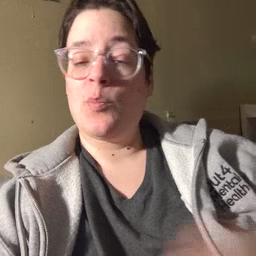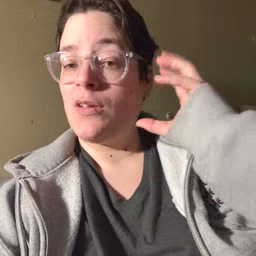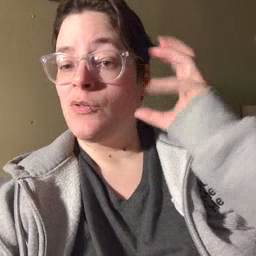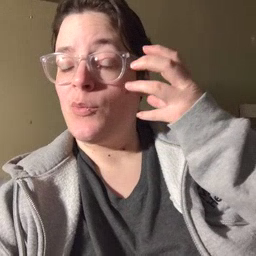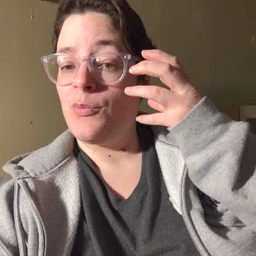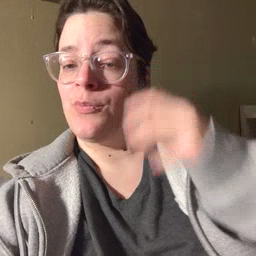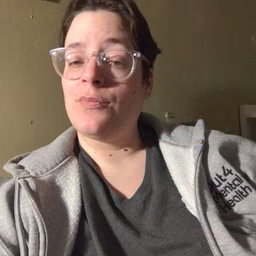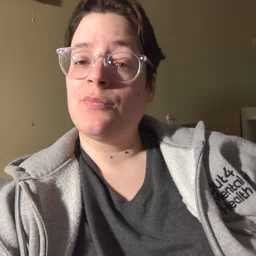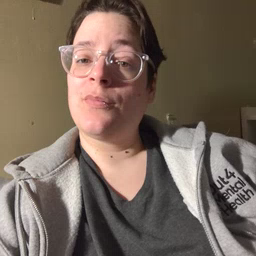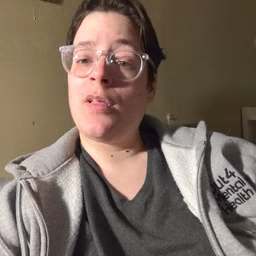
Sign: radio